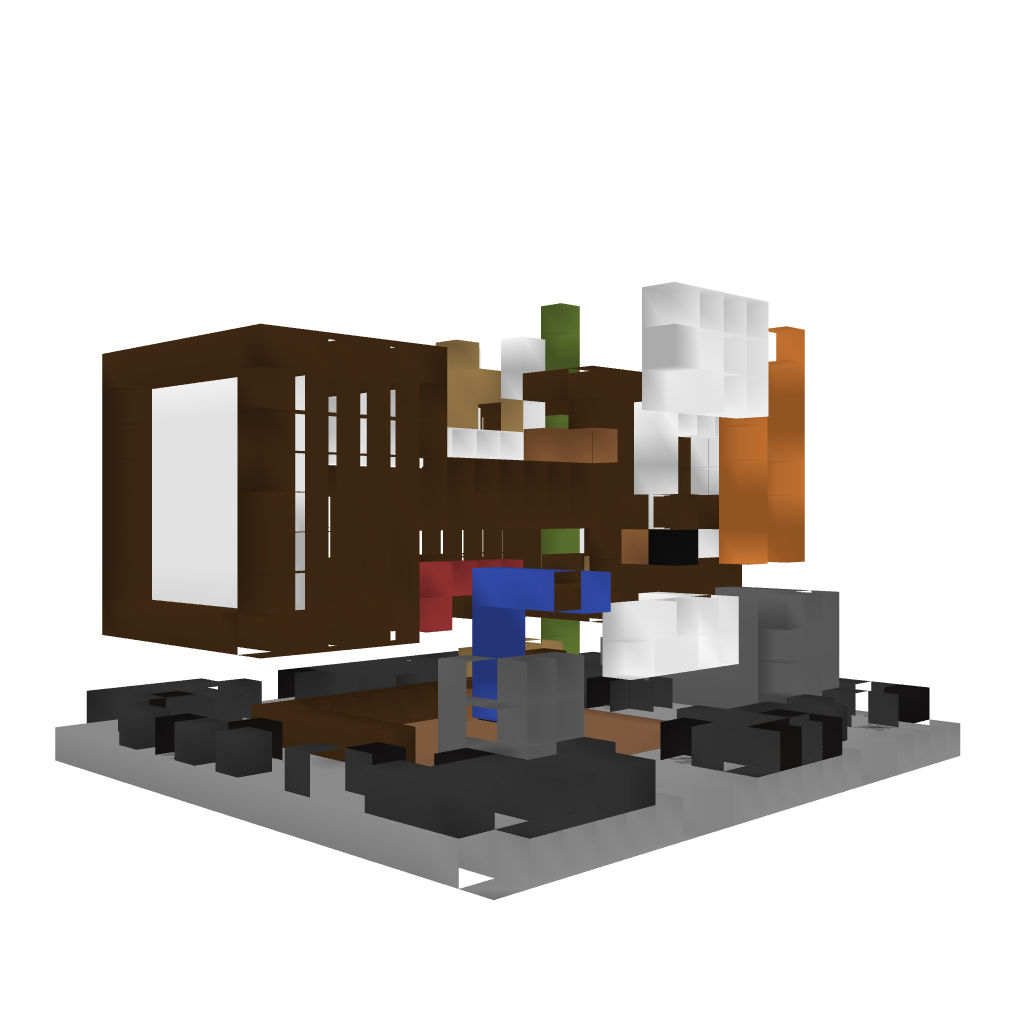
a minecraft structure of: Mondrian - the real modern house